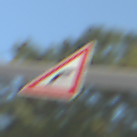
Verkehrszeichen: KurveRechts
Umgebung: Outdoor, Suburban
Tageszeit: MorningAfternoon
Wetter: Clear
Licht: Natural
Jahreszeit: NotSpecified
Kontrast: HighContrast